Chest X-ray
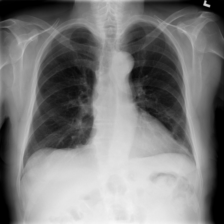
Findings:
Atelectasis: negative
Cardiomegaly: negative
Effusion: negative
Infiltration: negative
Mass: negative
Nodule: negative
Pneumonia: negative
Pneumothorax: negative
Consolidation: negative
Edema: negative
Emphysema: negative
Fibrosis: negative
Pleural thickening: negative
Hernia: negative